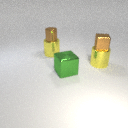
small brown metal cylinder to the left of small brown metal cube